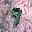
Label: 9